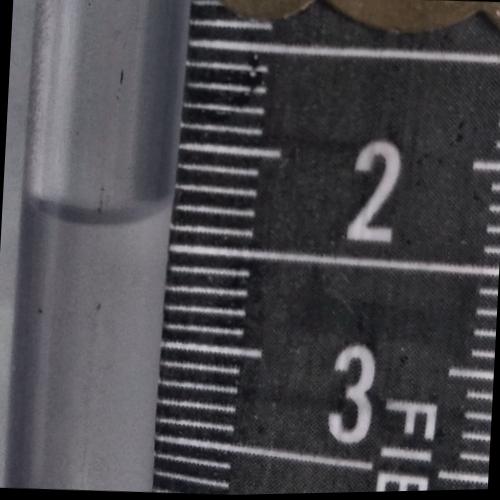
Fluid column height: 2.4 cm